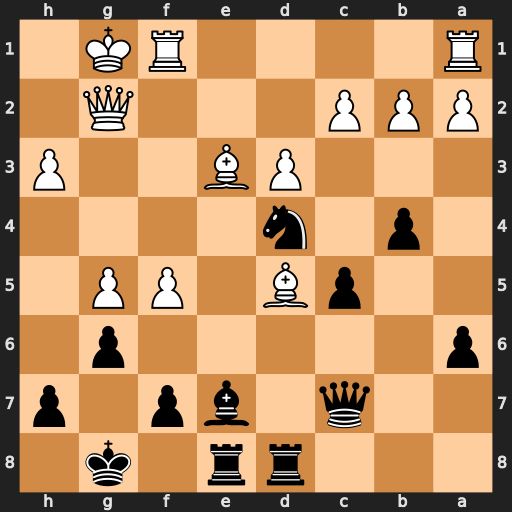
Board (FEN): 3rr1k1/2q1bp1p/p5p1/2pB1PP1/1p1n4/3PB2P/PPP3Q1/R4RK1
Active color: b
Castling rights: -
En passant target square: -
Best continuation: Rxd5 fxg6 hxg6